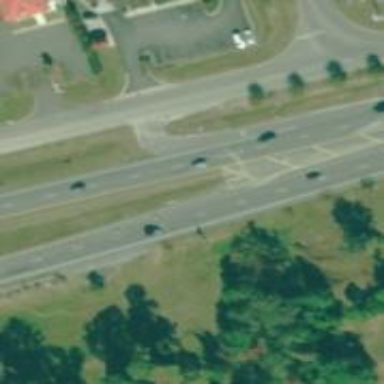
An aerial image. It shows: Trunk link highway.